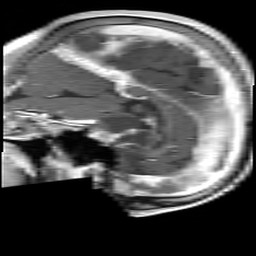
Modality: T1w
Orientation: sagittal
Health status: ill
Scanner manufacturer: siemens
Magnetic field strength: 3 T
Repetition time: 0.4 s
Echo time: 0.0026 s